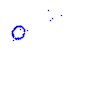
Particle: kaon